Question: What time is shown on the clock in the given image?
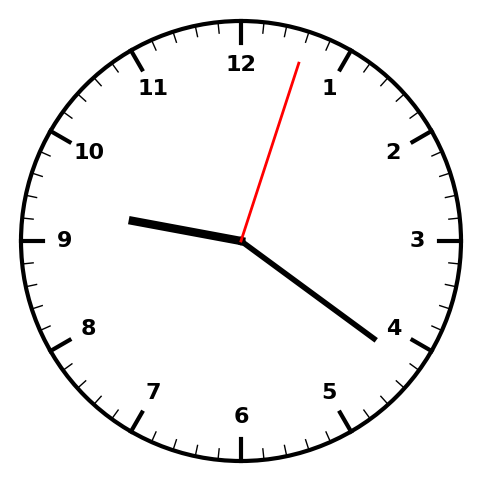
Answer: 09:21:03